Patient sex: M
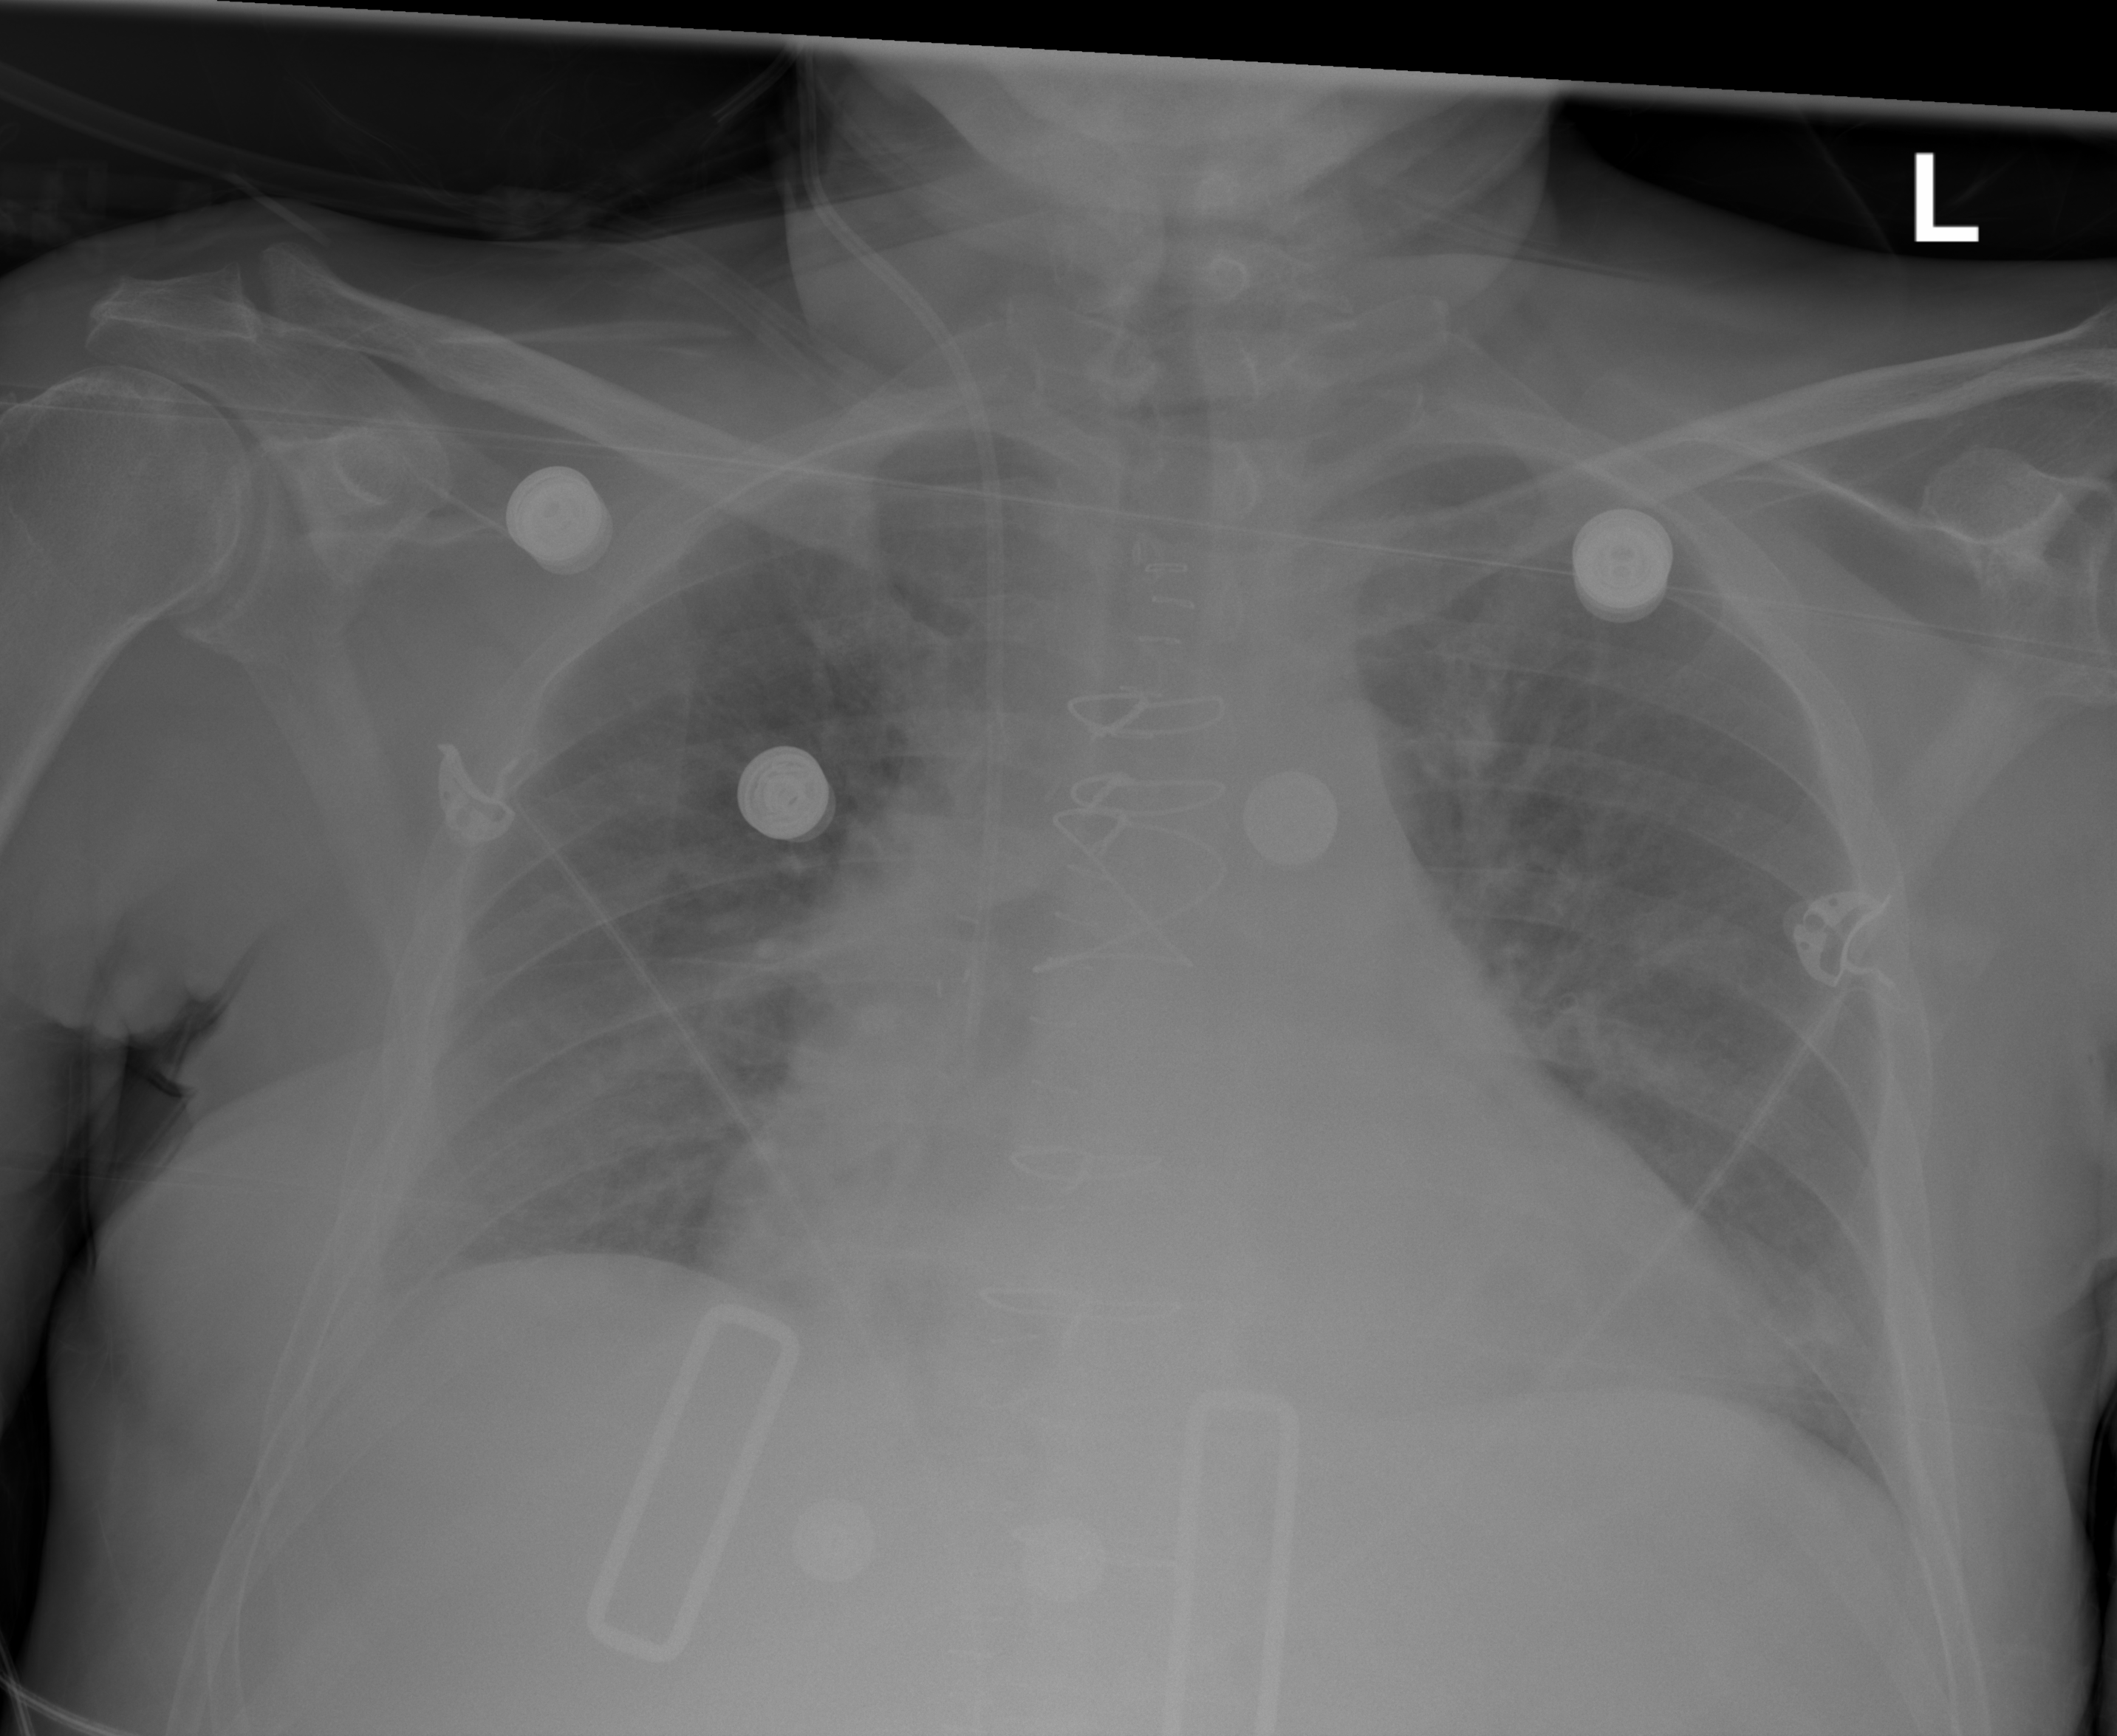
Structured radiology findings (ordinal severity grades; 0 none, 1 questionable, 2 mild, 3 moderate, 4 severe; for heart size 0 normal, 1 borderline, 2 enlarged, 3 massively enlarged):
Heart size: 2
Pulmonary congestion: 0
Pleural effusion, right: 0
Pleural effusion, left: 0
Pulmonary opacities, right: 2
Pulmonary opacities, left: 0
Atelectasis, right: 3
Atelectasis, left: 1